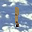
Label: 1